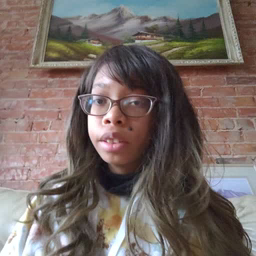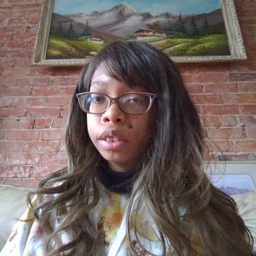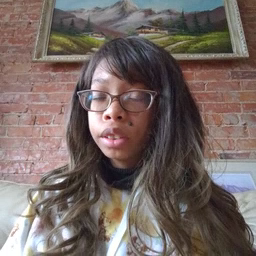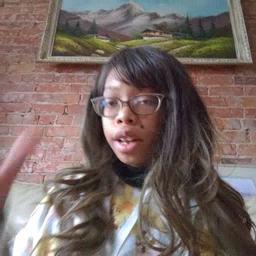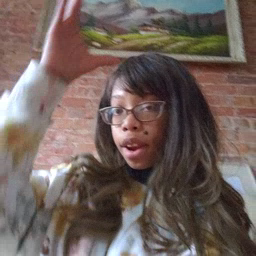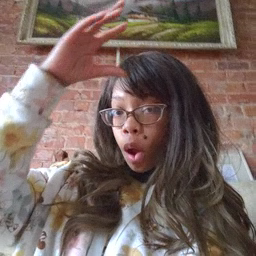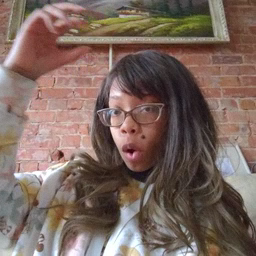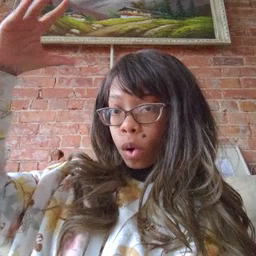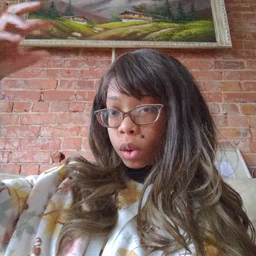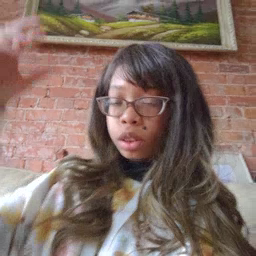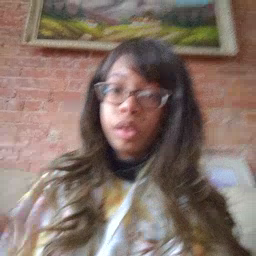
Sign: cloud